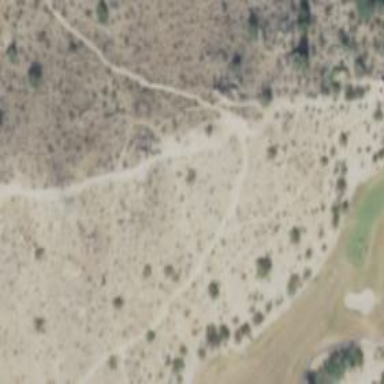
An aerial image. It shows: Hiking trail path.